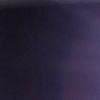
Label: space